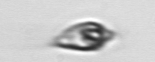
Label: Oxytoxum